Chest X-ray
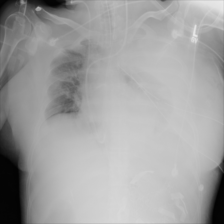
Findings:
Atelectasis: positive
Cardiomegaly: negative
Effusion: positive
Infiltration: negative
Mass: negative
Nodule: negative
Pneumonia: negative
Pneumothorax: negative
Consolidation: negative
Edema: negative
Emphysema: negative
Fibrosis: negative
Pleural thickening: negative
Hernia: negative